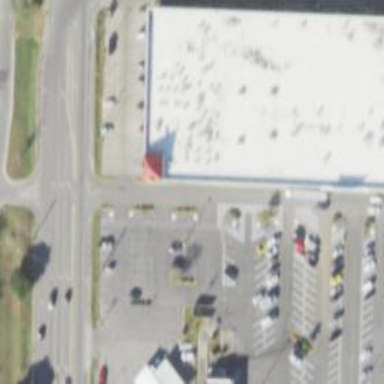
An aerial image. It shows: Parking space is available.